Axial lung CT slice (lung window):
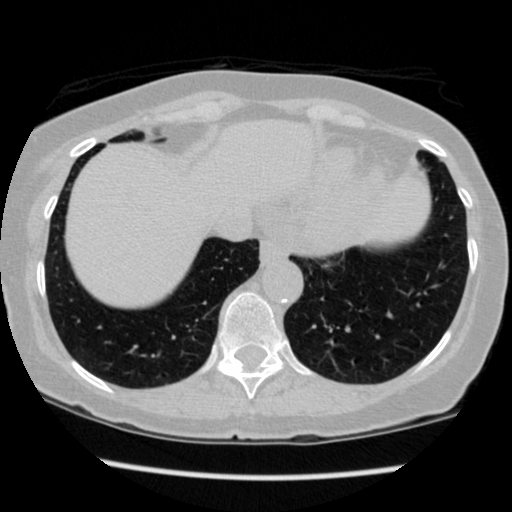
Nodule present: no